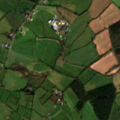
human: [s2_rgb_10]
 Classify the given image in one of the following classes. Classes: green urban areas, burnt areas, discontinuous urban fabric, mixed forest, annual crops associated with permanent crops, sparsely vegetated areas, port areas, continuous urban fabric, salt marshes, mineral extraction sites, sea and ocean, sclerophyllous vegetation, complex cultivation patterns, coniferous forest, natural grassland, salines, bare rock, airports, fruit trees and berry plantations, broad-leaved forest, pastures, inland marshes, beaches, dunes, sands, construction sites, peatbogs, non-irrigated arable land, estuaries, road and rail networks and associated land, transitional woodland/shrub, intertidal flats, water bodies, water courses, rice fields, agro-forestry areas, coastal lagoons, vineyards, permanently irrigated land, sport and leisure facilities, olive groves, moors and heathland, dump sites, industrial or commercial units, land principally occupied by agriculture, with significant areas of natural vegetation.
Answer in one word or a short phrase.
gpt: non-irrigated arable land, pastures